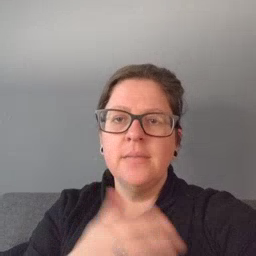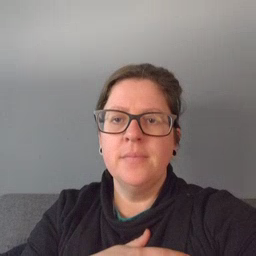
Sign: bed